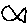
Label: fish